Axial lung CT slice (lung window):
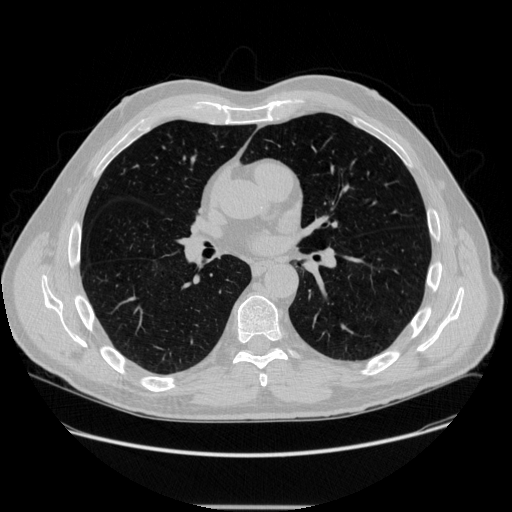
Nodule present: no